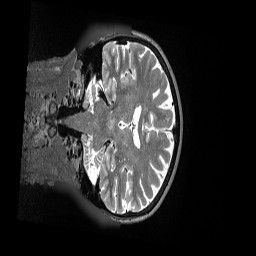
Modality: T2w
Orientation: coronal
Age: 70
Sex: male